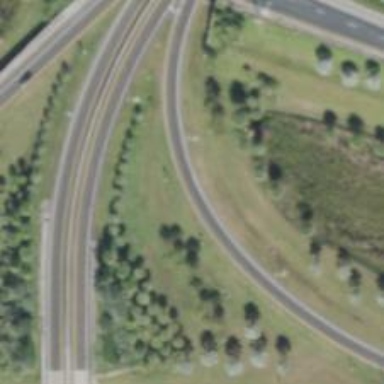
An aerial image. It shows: Double trumpet junction on motorway link.